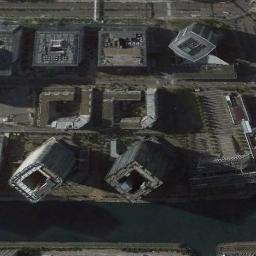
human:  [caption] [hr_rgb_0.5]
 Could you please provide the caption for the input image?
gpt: A commercial area with some buildings of different heights is next to the river .

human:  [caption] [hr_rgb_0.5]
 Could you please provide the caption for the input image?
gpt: In a business district there are many tall buildings of different shapes and several roads with many cars  There is a river beside the buildings .

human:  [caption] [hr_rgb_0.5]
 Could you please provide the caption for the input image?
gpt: There are two black cars on the road next to the building .

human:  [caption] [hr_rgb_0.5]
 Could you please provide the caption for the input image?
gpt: The commercial area is consist of many tall buildings .

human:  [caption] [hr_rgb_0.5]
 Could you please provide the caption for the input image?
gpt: There are some buildings arranged neatly on a commercial area .